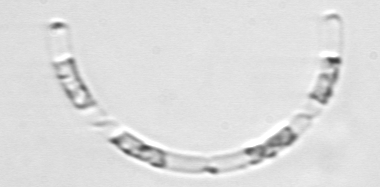
Label: Guinardia_striata